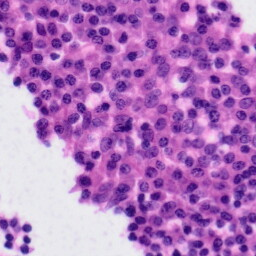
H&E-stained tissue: Tonsil